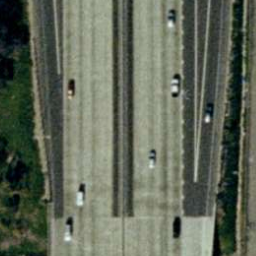
Label: freeway